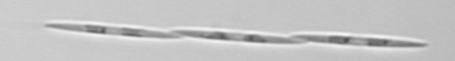
Label: Pseudo-nitzschia